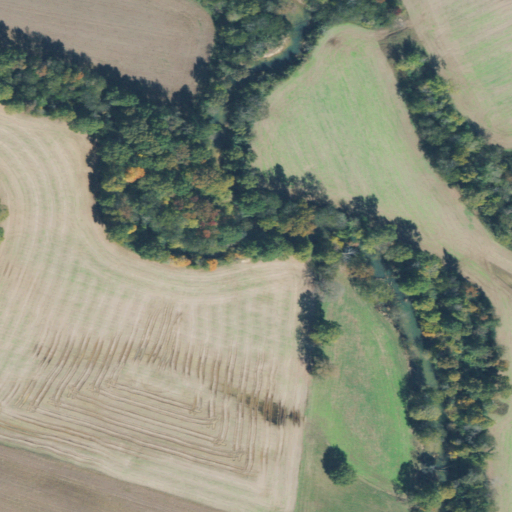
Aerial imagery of valley in Tennessee named Sweetens Cove containing cultivated crops, deciduous forest, mixed forest, woody wetlands, pasture, and herbaceous wetlands